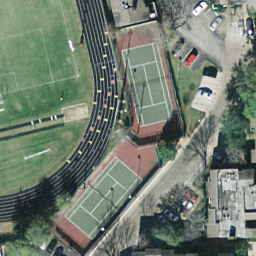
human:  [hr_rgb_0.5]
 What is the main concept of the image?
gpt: tennis court